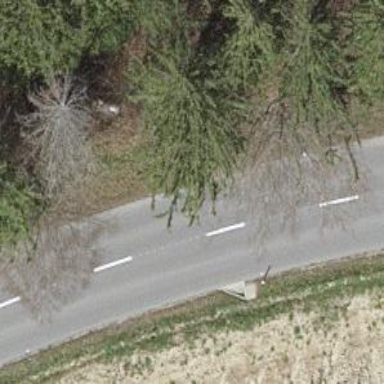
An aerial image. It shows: Tertiary road.